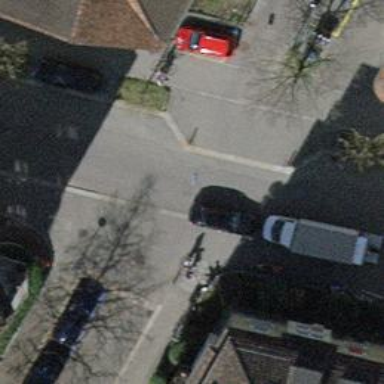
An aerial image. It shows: Asphalt living street with sidewalks on both sides.